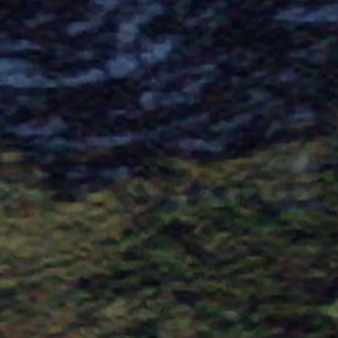
Label: other